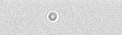
Label: camera_spot